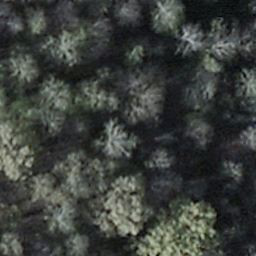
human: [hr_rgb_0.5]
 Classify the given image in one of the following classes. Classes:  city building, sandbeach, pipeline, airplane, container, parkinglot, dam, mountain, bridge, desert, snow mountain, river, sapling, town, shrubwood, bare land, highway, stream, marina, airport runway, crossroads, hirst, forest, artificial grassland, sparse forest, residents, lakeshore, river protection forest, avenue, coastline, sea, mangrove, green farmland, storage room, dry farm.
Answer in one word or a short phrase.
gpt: shrubwood